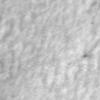
Label: no_change